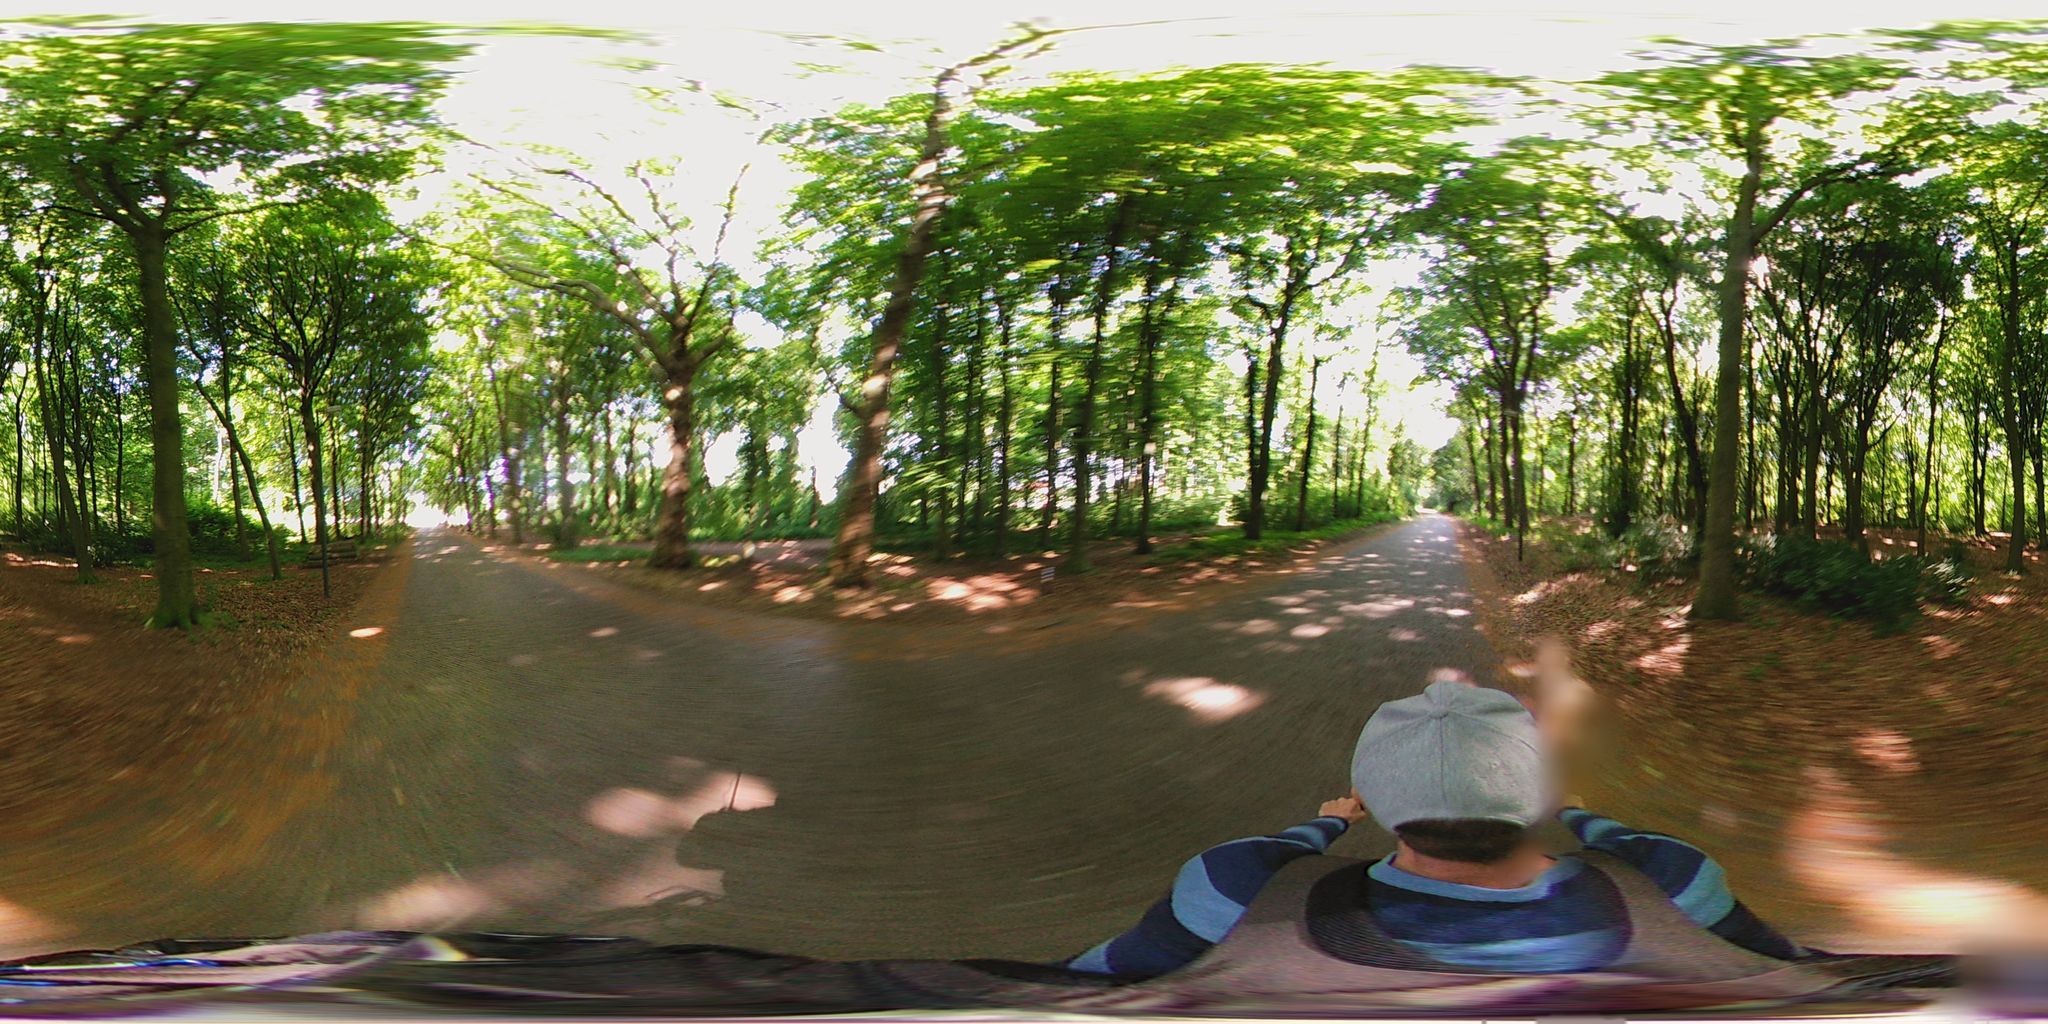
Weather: clear
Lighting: day
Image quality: slightly poor
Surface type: cycling surface
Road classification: bridleway
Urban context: urban centre
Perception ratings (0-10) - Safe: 2.21, Lively: 2.28, Beautiful: 5.45, Boring: 5.8, Depressing: 6.54, Wealthy: 4.19